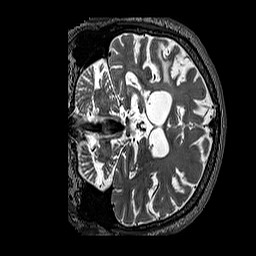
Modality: T2w
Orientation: coronal
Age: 70
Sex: male
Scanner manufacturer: siemens
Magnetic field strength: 3 T
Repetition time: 3.2 s
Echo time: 0.567 s